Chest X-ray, AP view. Patient: 51 years old, sex F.
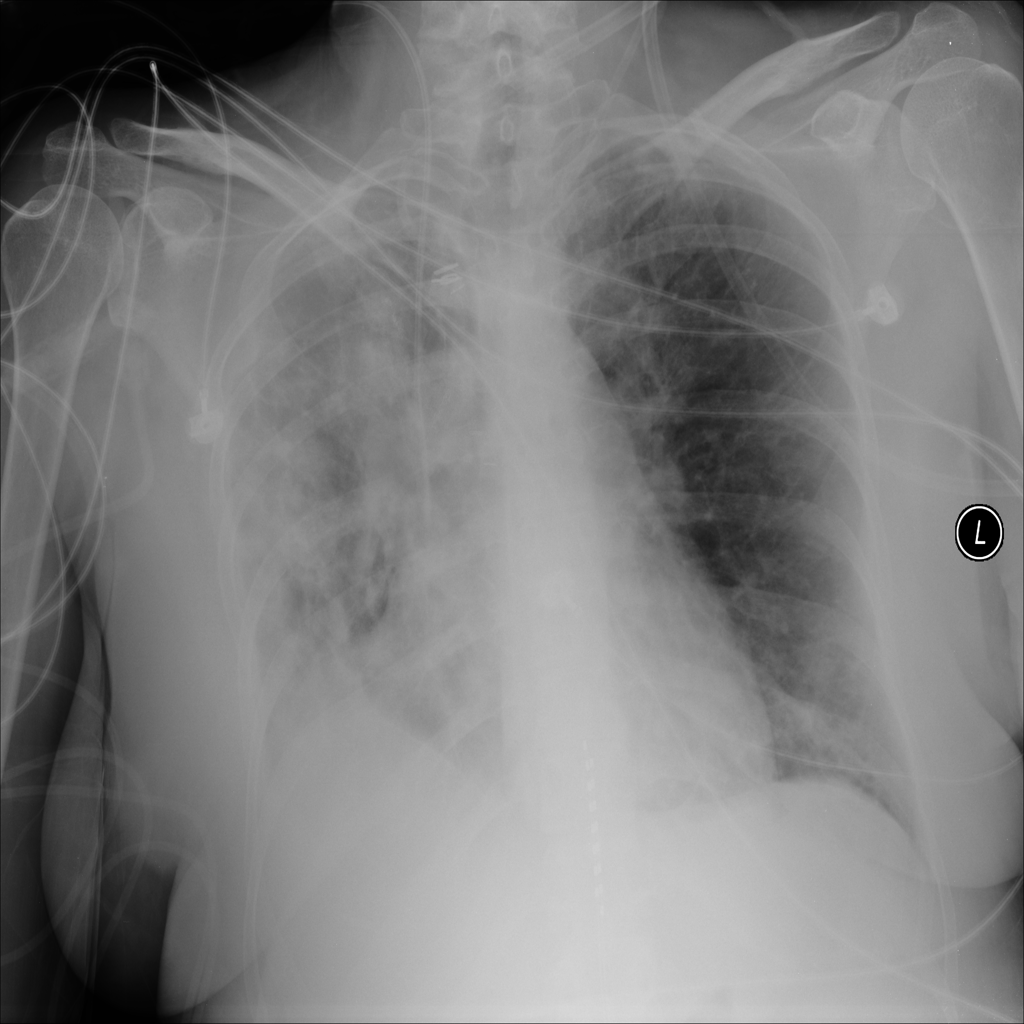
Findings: Consolidation